Question: I found this figure on a web page :
What are they called , how to use them and what are they usefull ?
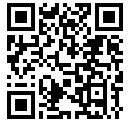
Answer: They are called QR codes.
You can get an app to your phone and read them with the camera.
They are used mostly to direct a user onto a webpage.